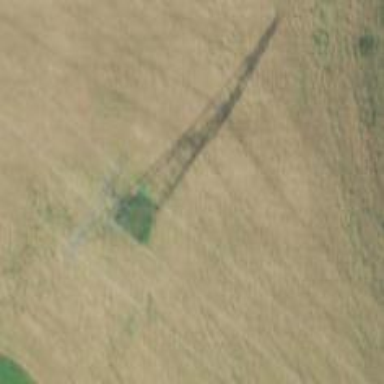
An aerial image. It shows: Lattice structure tower used for power distribution.